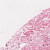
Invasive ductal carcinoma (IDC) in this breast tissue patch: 0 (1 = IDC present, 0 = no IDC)